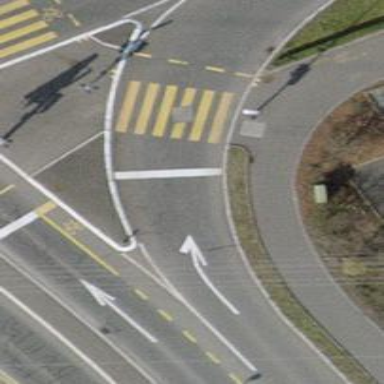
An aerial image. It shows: Road with traffic signals.